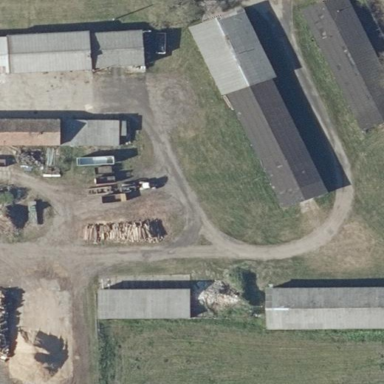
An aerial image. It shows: Farmyard area.